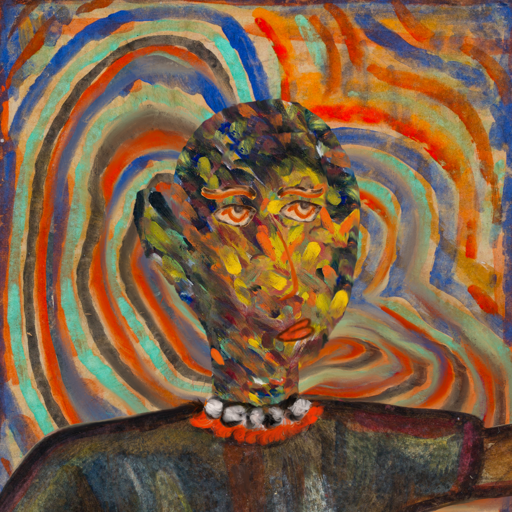
Background: Sisters, Head And Neck Side: An_Impression, Face Side: Experience, Bust: Mosgoul, Hair Side: Blank, Head Accessory: Blank, Second Necklace: Blank, Necklace: An_Impression, Baby: Blank